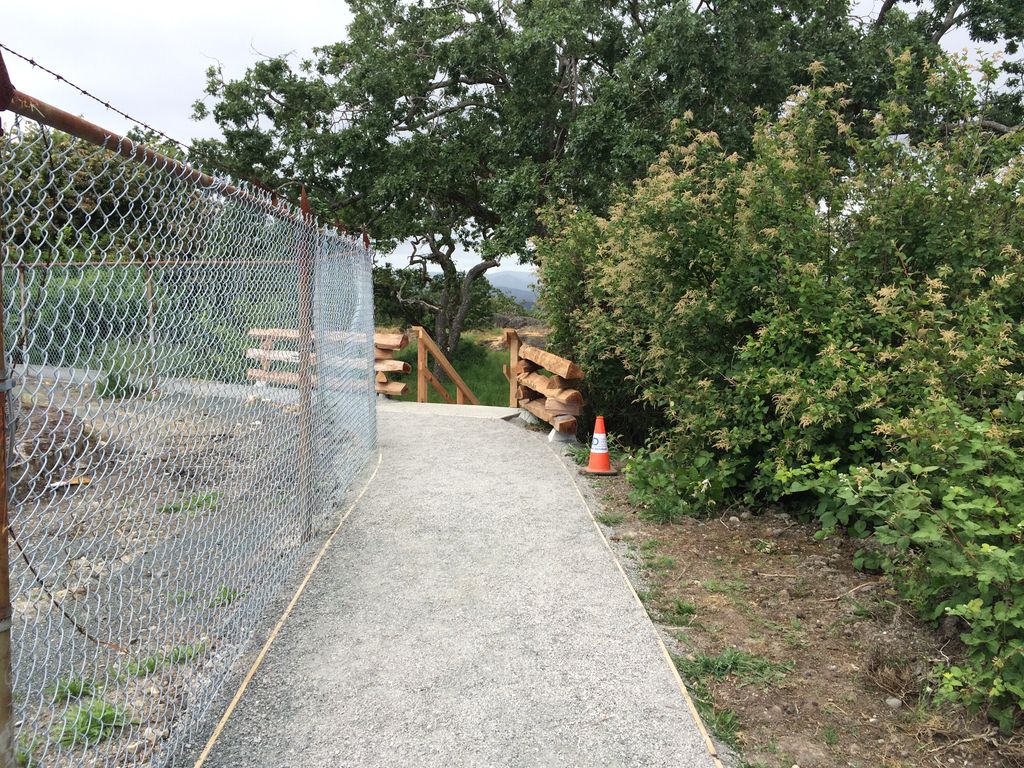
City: victoria